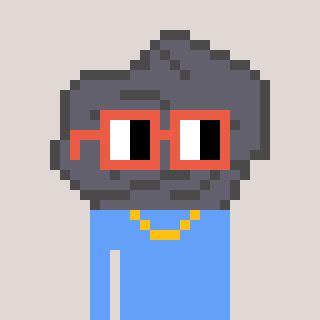
a pixel art character with square orange glasses, a rock-shaped head and a blue-colored body on a warm background